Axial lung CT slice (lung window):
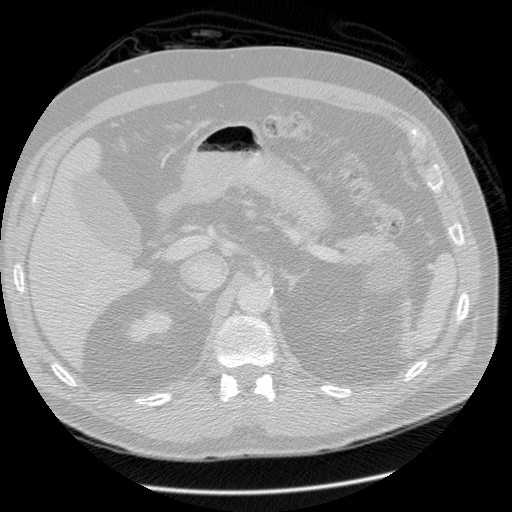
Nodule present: no